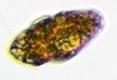
Label: Akashiwo